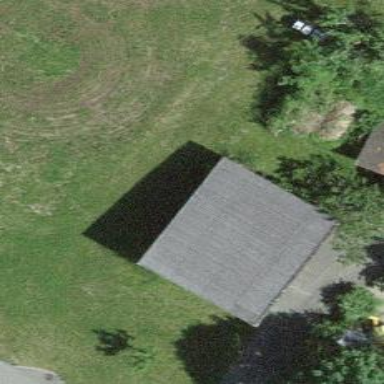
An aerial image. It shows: Rural barn.